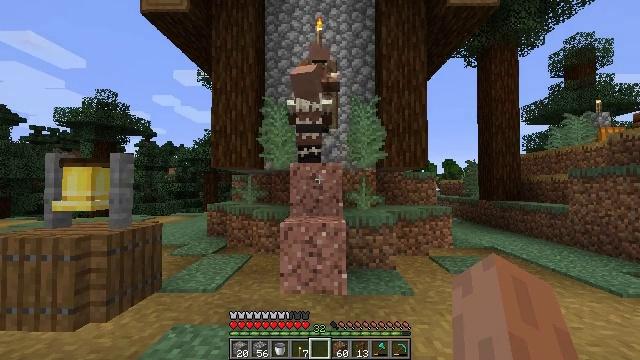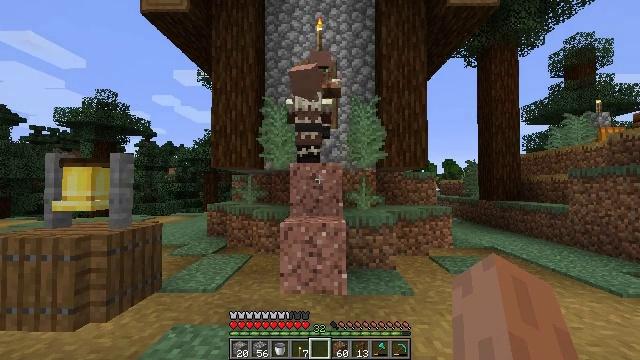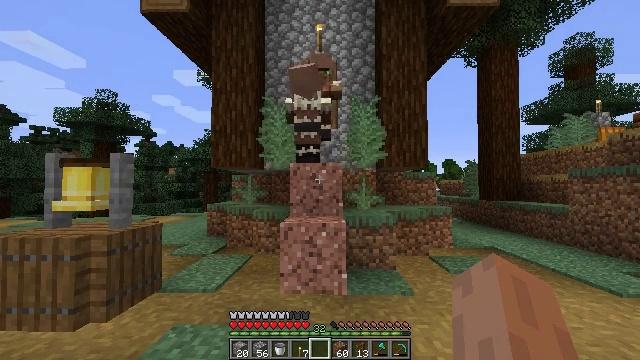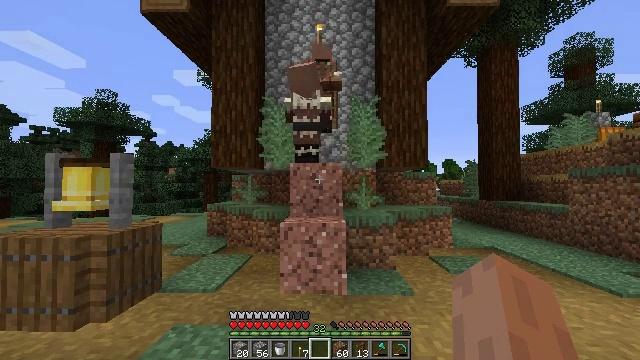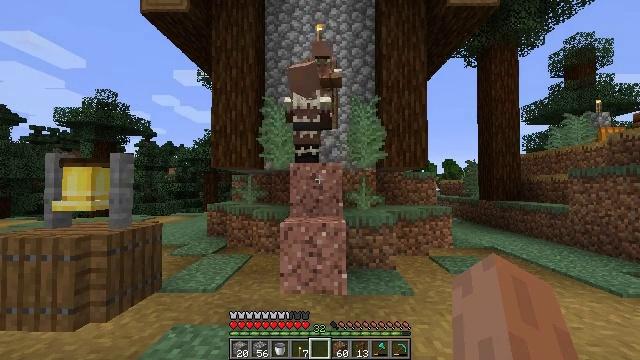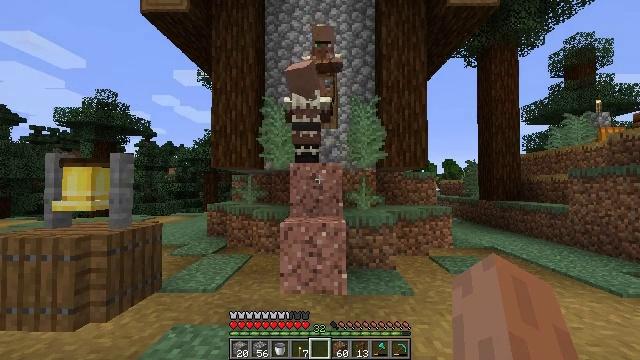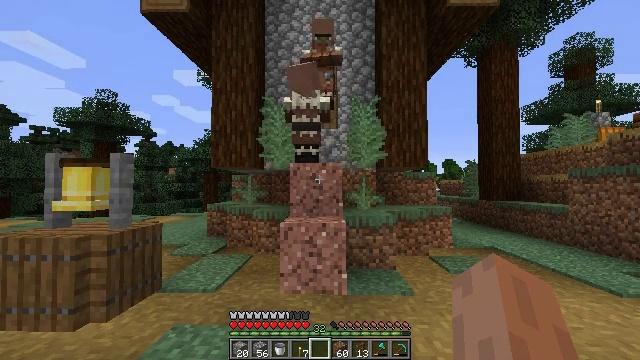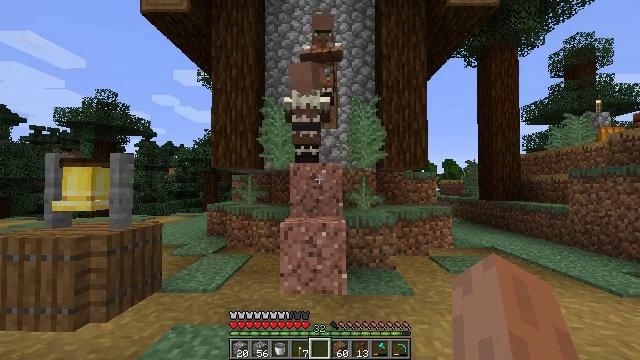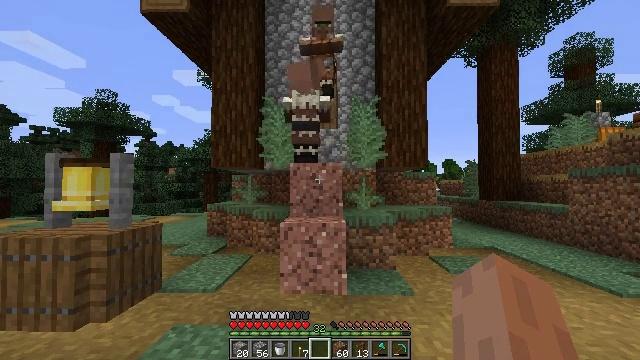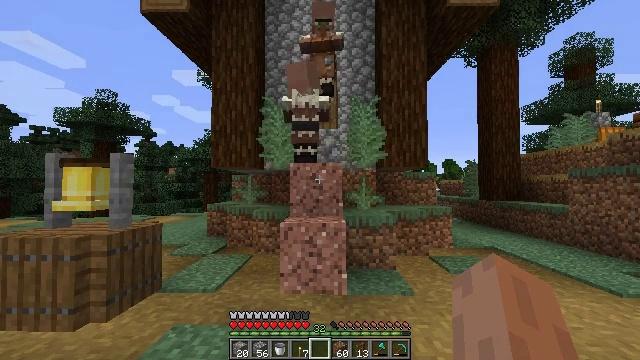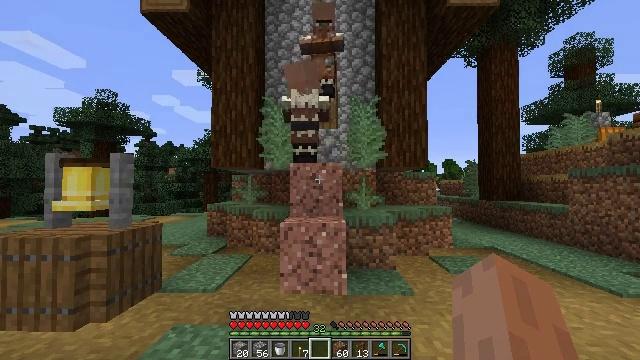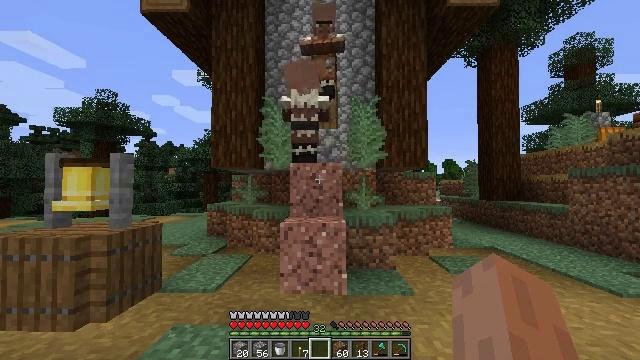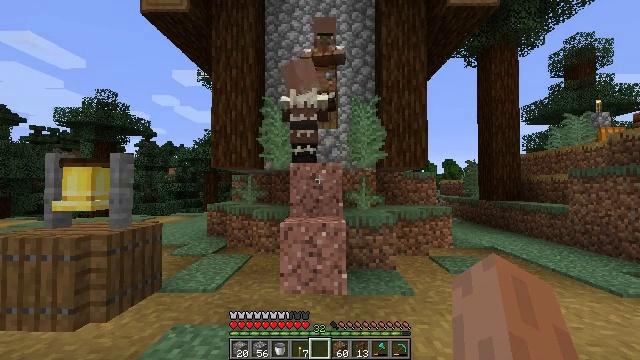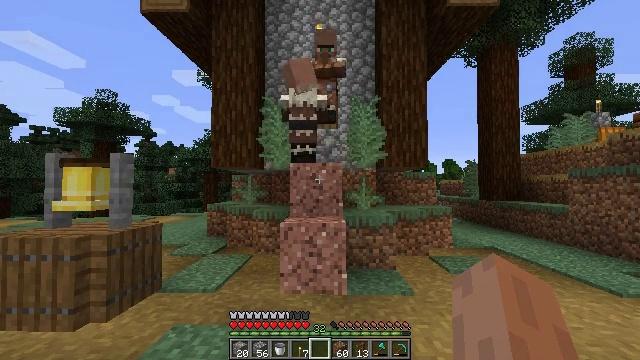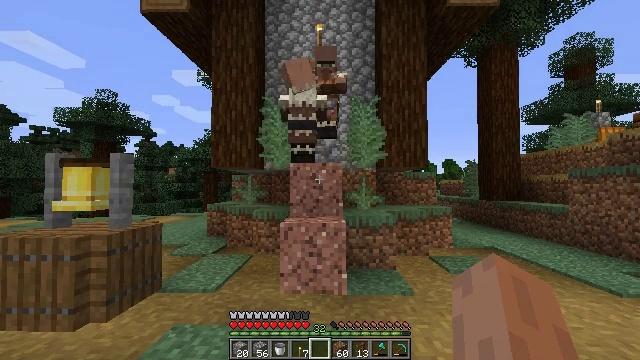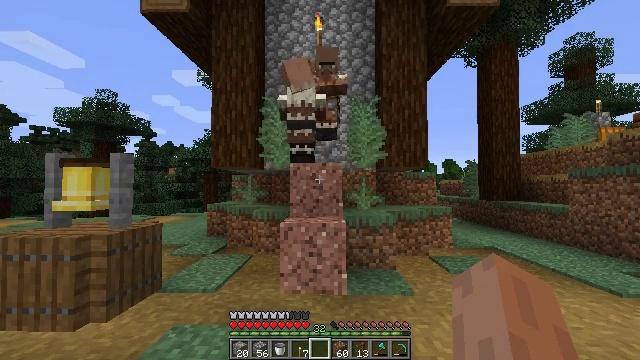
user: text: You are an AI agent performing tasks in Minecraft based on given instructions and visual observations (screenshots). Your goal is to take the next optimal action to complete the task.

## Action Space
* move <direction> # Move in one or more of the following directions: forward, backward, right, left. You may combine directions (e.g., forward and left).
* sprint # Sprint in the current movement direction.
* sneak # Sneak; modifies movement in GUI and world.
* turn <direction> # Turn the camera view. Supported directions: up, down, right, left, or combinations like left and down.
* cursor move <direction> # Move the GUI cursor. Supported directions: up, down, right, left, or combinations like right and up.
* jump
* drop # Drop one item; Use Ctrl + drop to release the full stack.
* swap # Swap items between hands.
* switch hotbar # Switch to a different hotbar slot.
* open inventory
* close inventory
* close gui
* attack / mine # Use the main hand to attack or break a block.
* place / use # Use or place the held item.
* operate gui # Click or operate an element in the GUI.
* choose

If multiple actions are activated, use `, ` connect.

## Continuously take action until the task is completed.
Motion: motion action
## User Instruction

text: Mine the composter block.
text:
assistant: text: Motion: no_op
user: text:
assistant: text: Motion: no_op
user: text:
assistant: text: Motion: no_op
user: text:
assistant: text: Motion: no_op
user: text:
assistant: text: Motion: no_op
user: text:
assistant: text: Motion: no_op
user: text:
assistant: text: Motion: no_op
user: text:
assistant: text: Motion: no_op
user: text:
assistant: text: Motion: no_op
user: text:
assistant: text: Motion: no_op
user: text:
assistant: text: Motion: no_op
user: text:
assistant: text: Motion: no_op
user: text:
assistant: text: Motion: no_op
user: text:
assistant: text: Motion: no_op
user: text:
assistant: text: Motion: no_op
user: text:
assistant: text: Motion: no_op
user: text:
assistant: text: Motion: no_op
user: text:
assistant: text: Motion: no_op
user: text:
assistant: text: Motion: no_op
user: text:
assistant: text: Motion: no_op
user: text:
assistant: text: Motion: no_op
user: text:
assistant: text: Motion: no_op
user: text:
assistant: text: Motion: no_op
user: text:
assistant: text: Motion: no_op
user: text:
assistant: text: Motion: no_op
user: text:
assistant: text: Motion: no_op
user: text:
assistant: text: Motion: no_op
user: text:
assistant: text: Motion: no_op
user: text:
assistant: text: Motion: no_op
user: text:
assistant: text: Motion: no_op